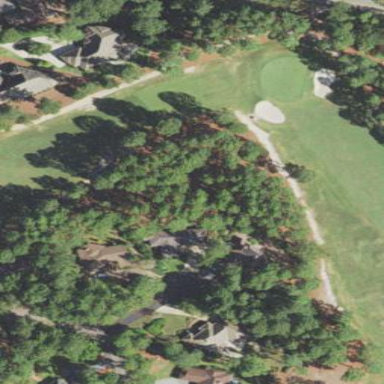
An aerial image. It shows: Sandy area is golf bunker.